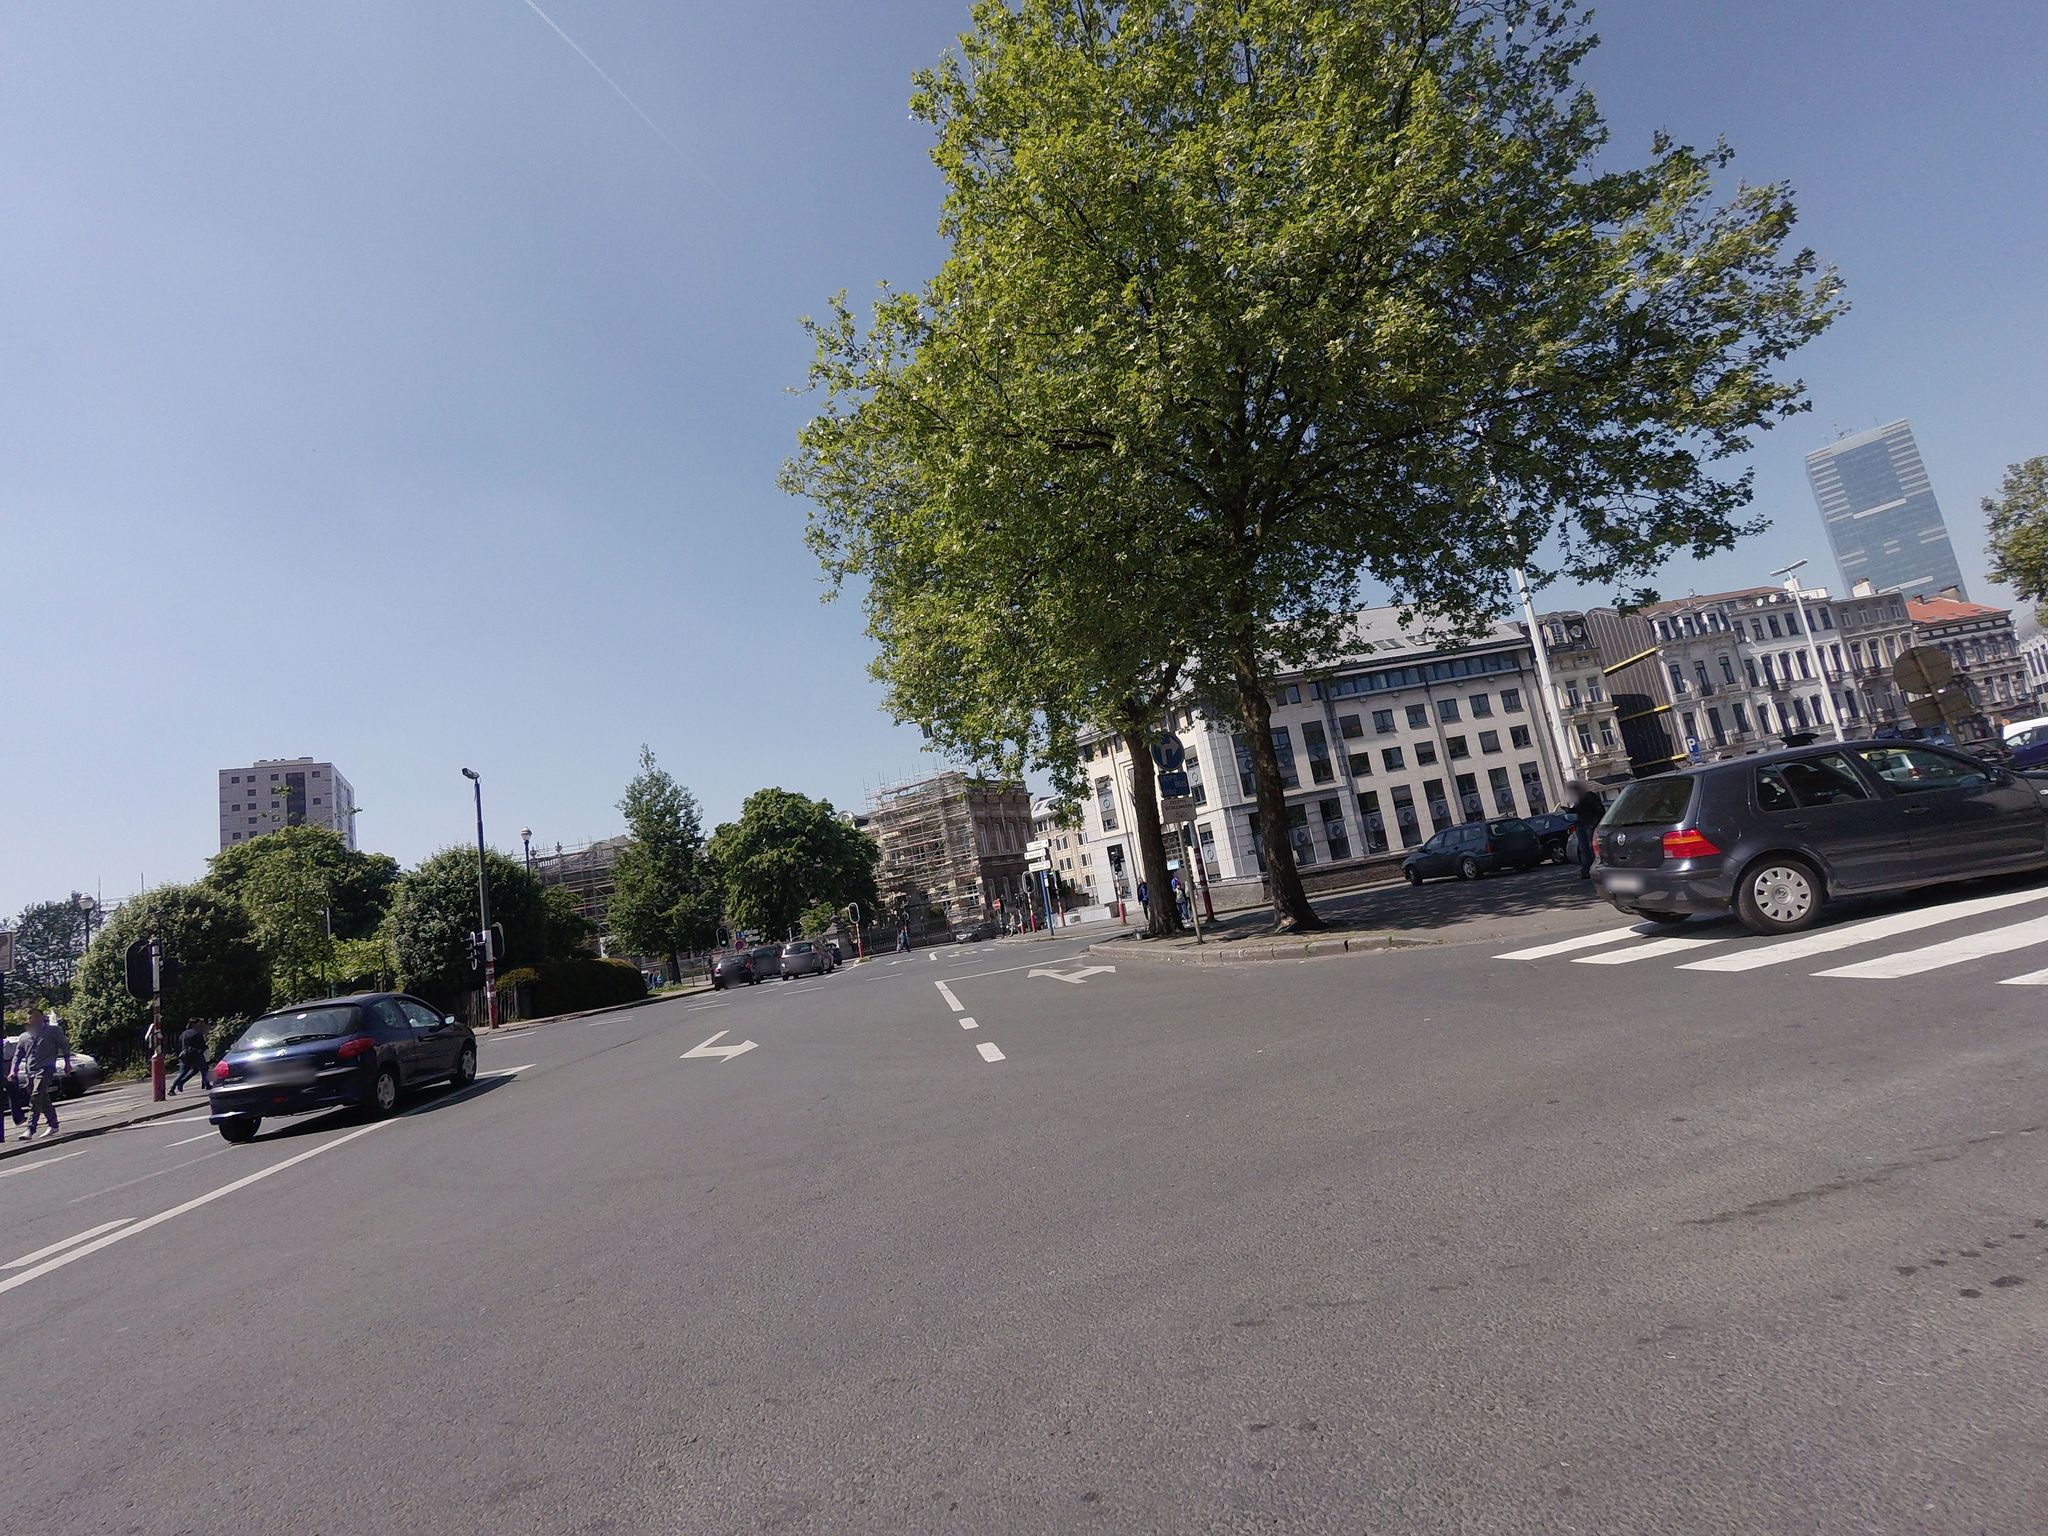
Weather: clear
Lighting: day
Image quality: good
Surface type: cycling surface
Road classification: residential
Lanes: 1
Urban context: urban centre
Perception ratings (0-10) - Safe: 6.98, Lively: 9.22, Beautiful: 6.9, Boring: 1.1, Depressing: 3.51, Wealthy: 8.99